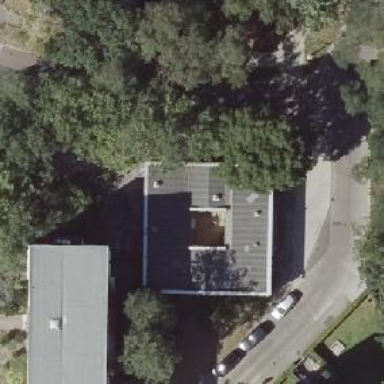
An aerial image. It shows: Commercial building.